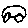
Label: car